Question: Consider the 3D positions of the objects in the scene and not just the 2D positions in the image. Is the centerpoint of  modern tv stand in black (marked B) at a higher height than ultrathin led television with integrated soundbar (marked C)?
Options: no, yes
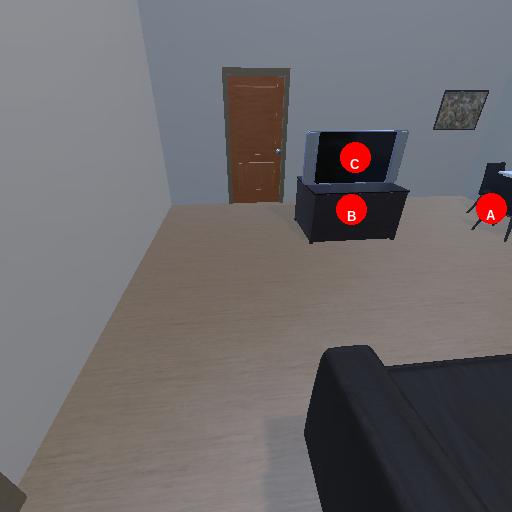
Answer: no